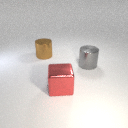
large gray metal cylinder to the right of large red metal cube